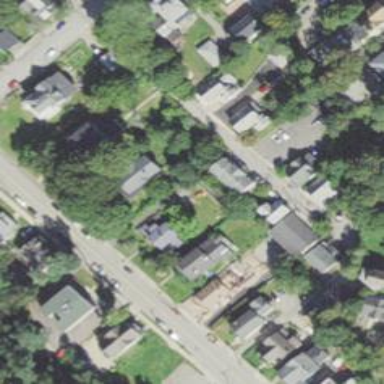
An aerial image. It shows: Residential driveway serving as service road.